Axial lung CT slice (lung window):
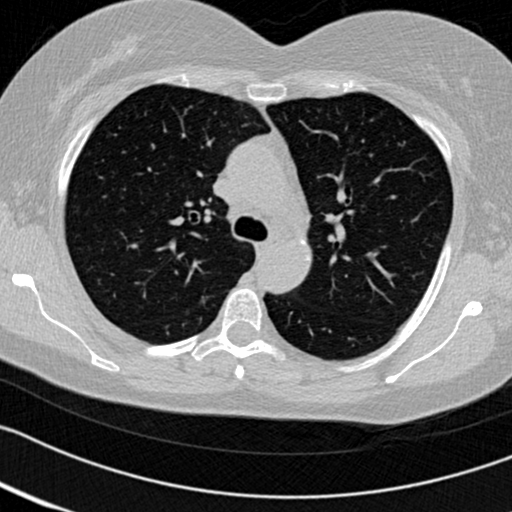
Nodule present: no